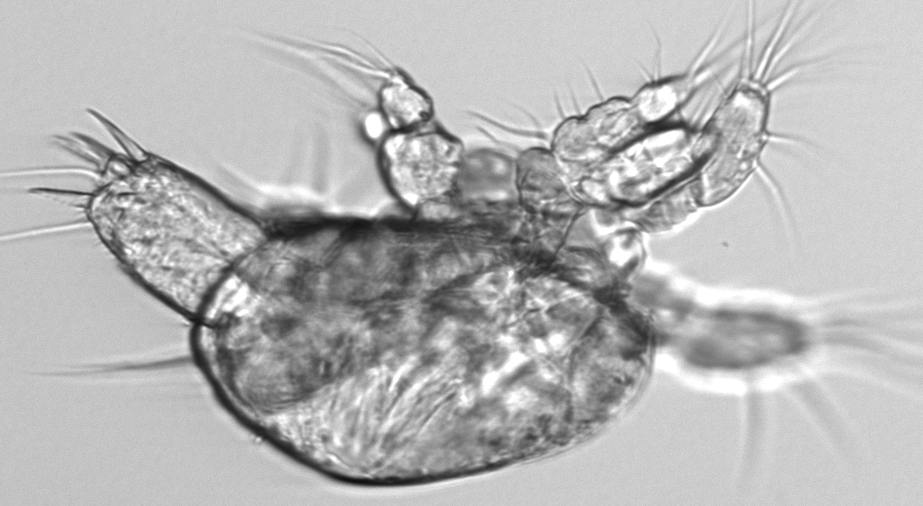
Label: Copepod_nauplii